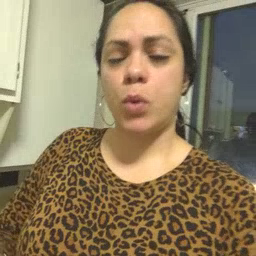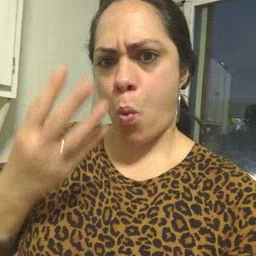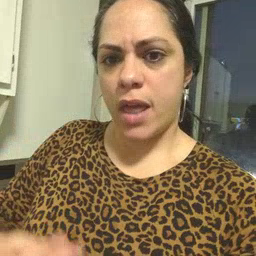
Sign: wet